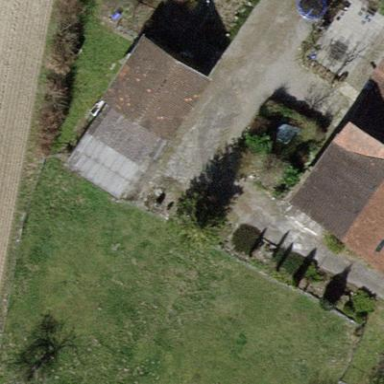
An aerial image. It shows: Shed building.